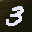
Label: 3